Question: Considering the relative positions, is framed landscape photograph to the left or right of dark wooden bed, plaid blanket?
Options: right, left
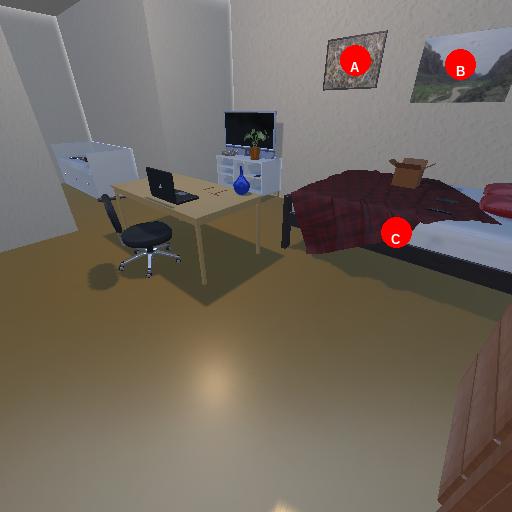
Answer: right